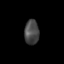
Tissue: skin
Cell type: Epithelial cells
Senescence score: 0.2292
Nuclear area (px): 353
Mean DAPI intensity: 72.215